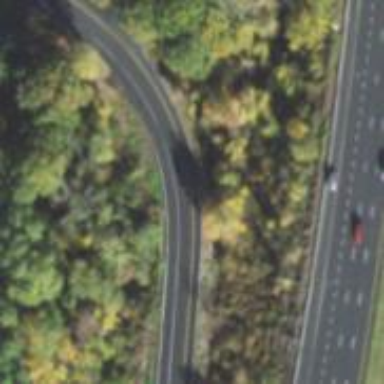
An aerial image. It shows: Motorway link.